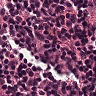
Metastatic tissue present: no